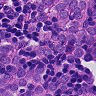
Metastatic tissue present: yes